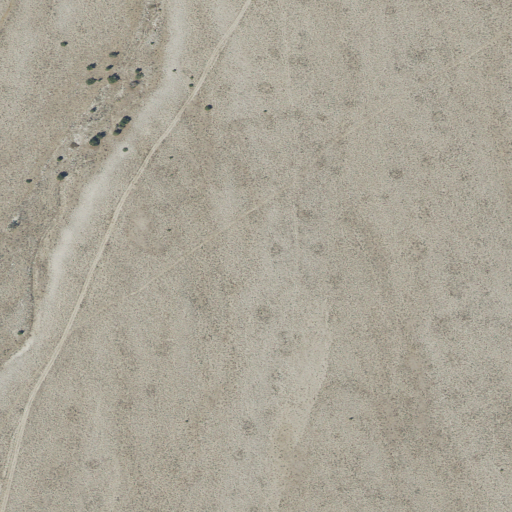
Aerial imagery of valley in Utah named Duncan Canyon containing shrub and grassland